Field crop: maize
Growth stage: 2
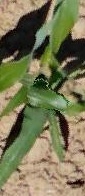
Species: maize